Question: Looking for some expert advice here about how best to style the following HTML:
'''
<body>
-Some content-
<div class="parent" style="height:50%;">
<div class="child" style="background-color:#FF9999;">An image</div>
<div class="child" style="background-color:#9999FF;">Some text</div>
</div>
</body>
'''
To obtain a result that behaves like this:

The criteria that I am working with are the following:
- - - - -
Solutions I have tried based on my experience and help from web sources:
1. Float: The traditional method that uses float:left leaves me apparently unable to stretch the first/left div to the (variable) height of either its sibling or .parent.
2. Inline-block: .parent {background-color:#999999;} .parent > .child {display:inline-block;vertical-align:top;height:100%;}
Using display:inline-block appears to work like a charm when the text in the second/right div is not enough to fill an entire line. The moment there is more text, however, the second/right div grows as wide as the outer container will let it, forcing it to wrap under the first/right div.
Any insights would be much appreciated!
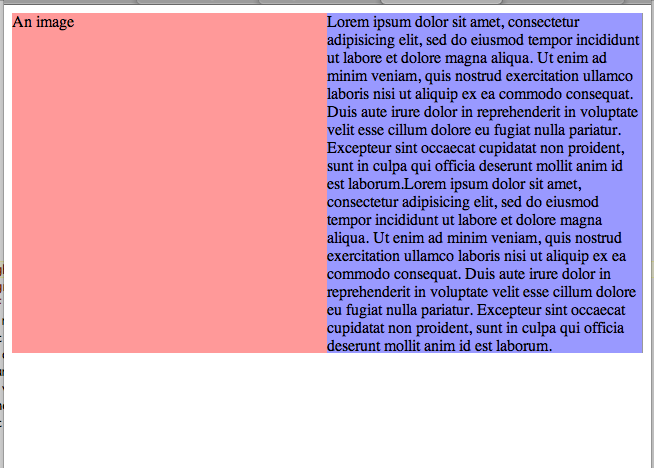
Answer: Using table based markup is not the answer. However, iff you don't need to support IE7 or lower, you can use 'display:table' to solve this. Check out this demonstration i threw together. Edit the amount of content in the second child div to see the effect.
<URL>
'''
.parent {
display:table;
}
.child {
display:table-cell;
}
'''
Basically, you tell the 'parent' element to act like a table, the two 'child' elements to act like table cells. This gives you the benefits of the table layout without the accessibility problems and extra markup of html tables. As I mentioned though, this . If you need old IE support, you'll have to resort to less graceful workarounds :(